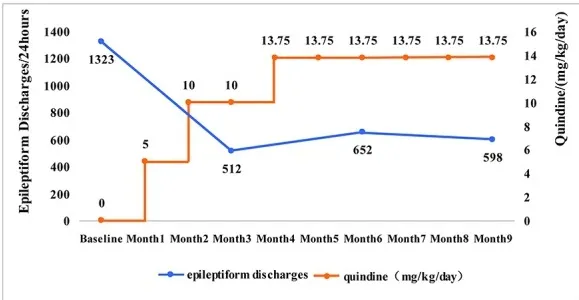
The changes of the seizure frequency and epileptiform discharges along with the changes of quinidine dosages. (B) The epileptiform discharge of EEG was 1,323 times per 24 h before taking the quinidine. The epileptiform discharge was 512 times per 24 h in the 3rd month, 652 times per 24 h in the 6th month, 598 times per 24 h in the 9th month. With the increase of dosages, the epileptiform discharge showed a significant reduction.
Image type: electrography (eeg)